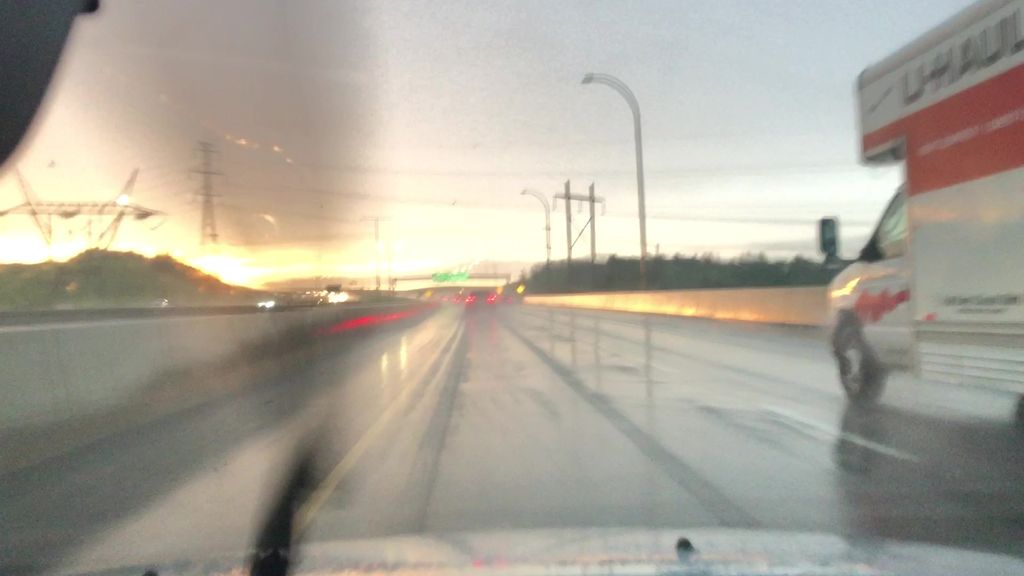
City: edmonton